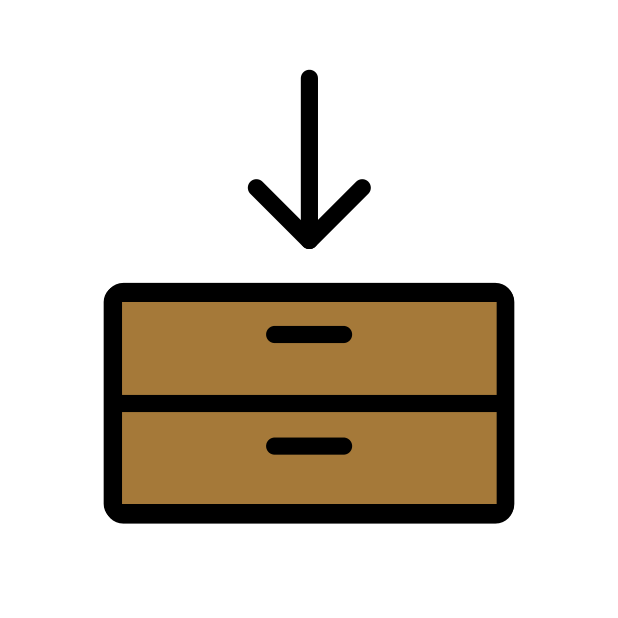
archive